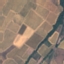
Land use / land cover class: PermanentCrop